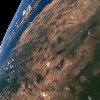
Label: land